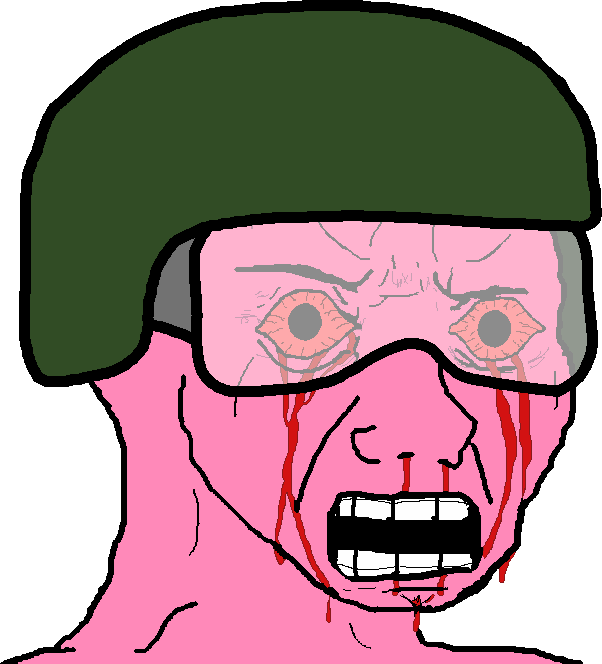
Label: 5_Rage